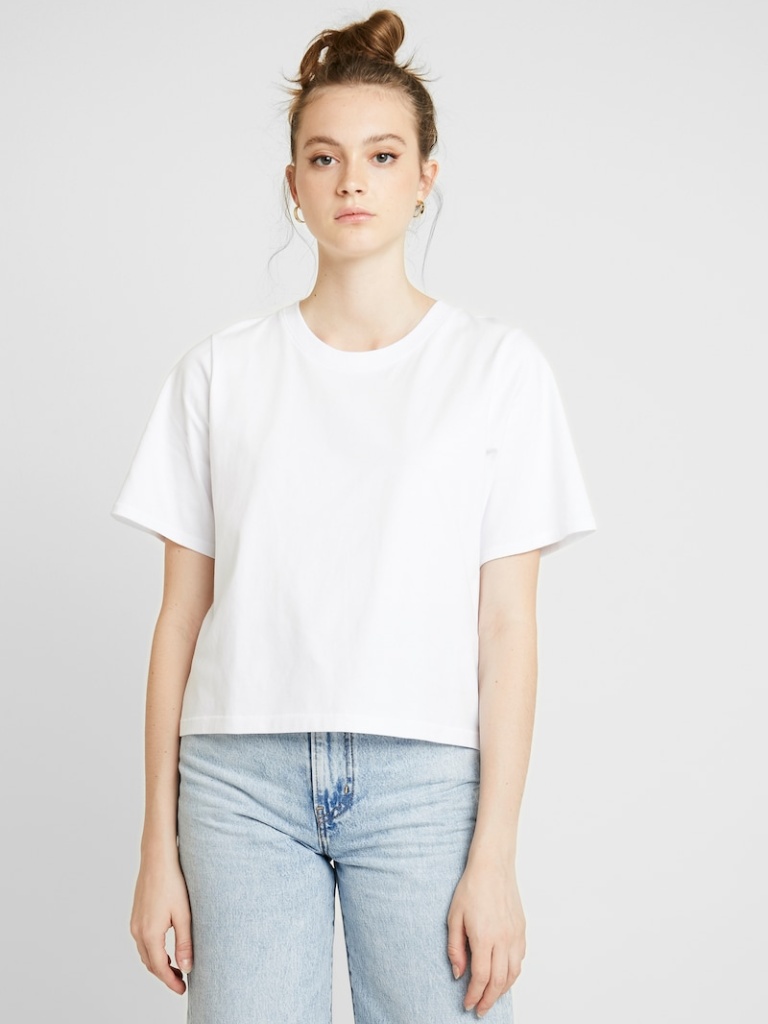
cotton relaxed short sleeve hip length Untucked crew t-shirt